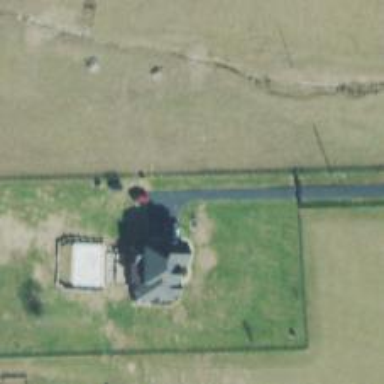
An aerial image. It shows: Driveway.